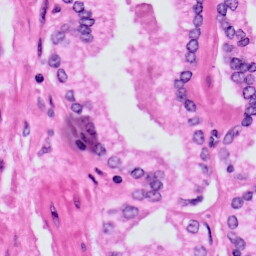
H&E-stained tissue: Prostate